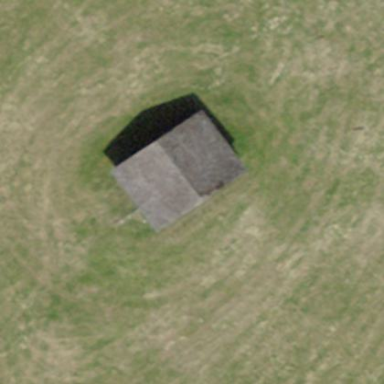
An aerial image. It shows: Barn.